Interaction volume radius: 5 \u00c5
Interaction volume height: 25 \u00c5
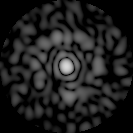
Disorder parameter: 0.8292